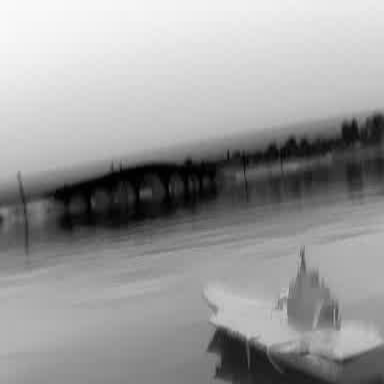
There is a warship in the infrared image.